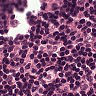
Metastatic tissue present: no